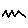
Label: zigzag